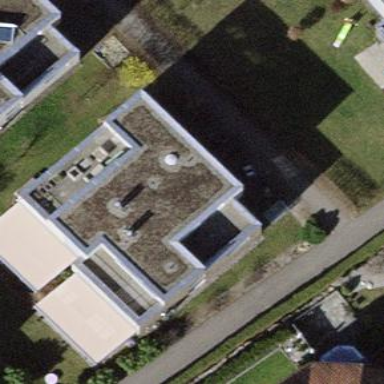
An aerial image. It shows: Terrace building.